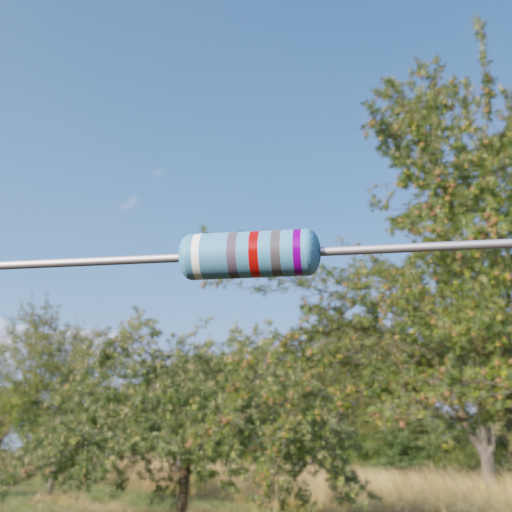
Resistor colour bands (in order): white, gray, red, gray, violet